Aerial crown-view tile of a tropical tree (Barro Colorado Island, Panama), acquired 20240716:
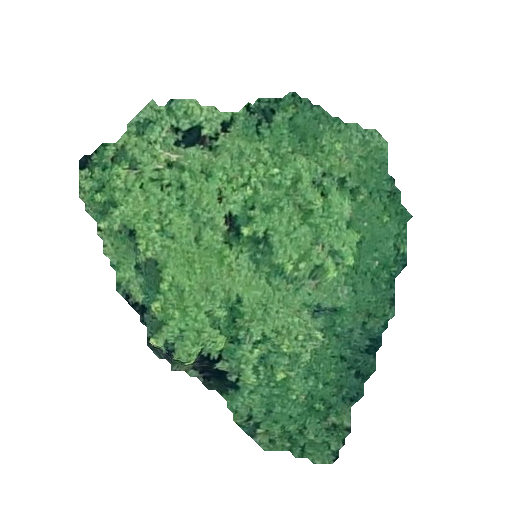
Species: Hura crepitans
GBIF accepted scientific name: Hura crepitans
Crown area: 129.302 m²